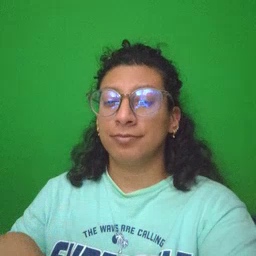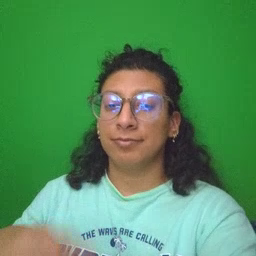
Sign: hot